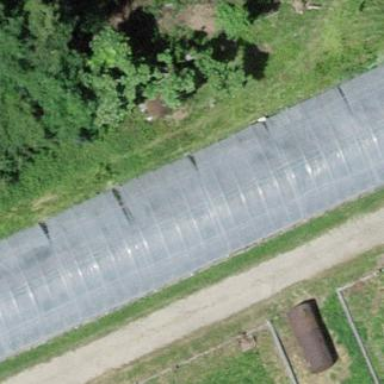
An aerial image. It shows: Greenhouse.